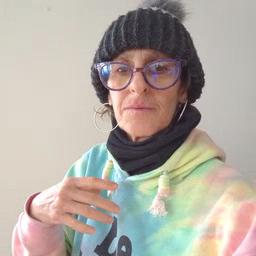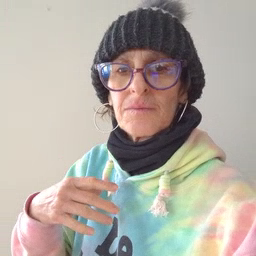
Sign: shower